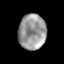
Tissue: prostate
Cell type: T cells
Senescence score: 0.3253
Nuclear area (px): 956
Mean DAPI intensity: 150.484